Question: In mysql db I have a field named with type which store total time spend in a day and that table contain records for every month. Now I want to find total time spend by a user in each week of a selected month. I searched for that but I found an excellent query to find total time spend in whole month which is:
'''
SELECT Sec_to_Time(Sum(Time_to_Sec(time_utilize))) FROM attendance WHERE staff_id = 'sajid'
'''
Now who can I find the sum of total time utilize in each week of a month?

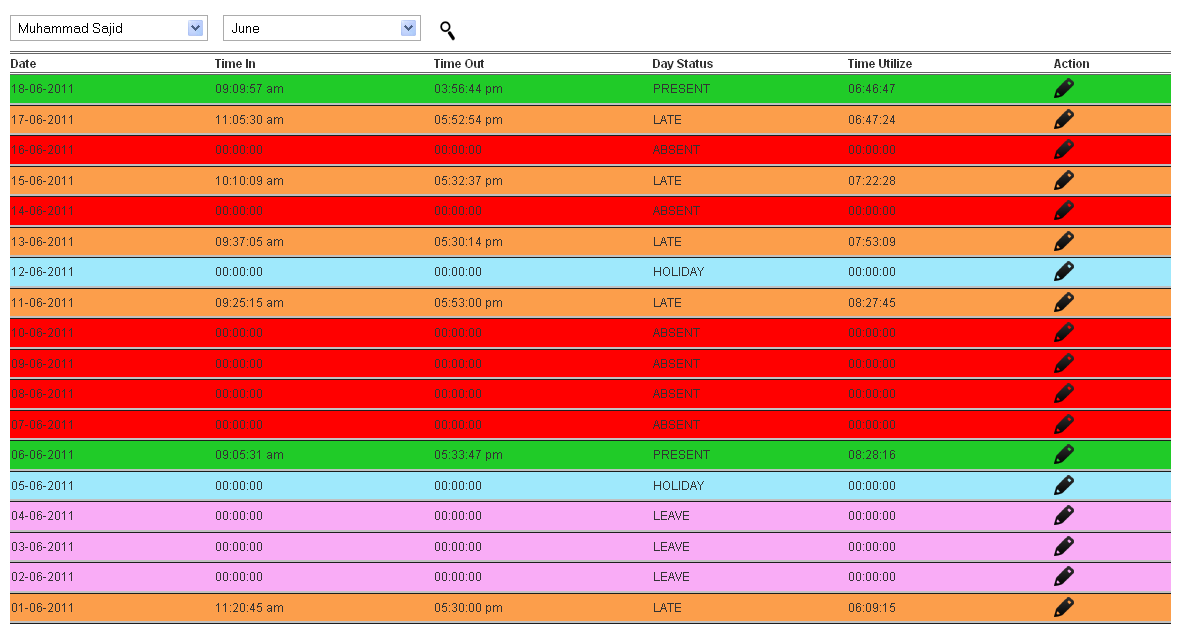
Answer: Assuming that the 'attendance' table has a date column 'attendance_date', the below query may give you total time utilized per week in the month:
'''
SELECT WEEK('attendance_date') 'attendance_week',
SEC_TO_TIME(SUM(TIME_TO_SEC('time_utilize'))) 'attendance_time_utilized'
FROM 'attendance'
GROUP BY 'attendance_week';
'''
In the above query, the 'attendance_week' is calculated as the week of the year, between 1 and 52.
Another form of output might be to show weeks as 1,2,3,4. For it, you may try this query:
'''
SELECT ('attendance_week' - 'min_week' + 1) 'att_week', 'attendance_time_utilized'
FROM (
SELECT WEEK('ATT'.'attendance_date') 'attendance_week',
SEC_TO_TIME(SUM(TIME_TO_SEC('ATT'.'time_utilize'))) 'attendance_time_utilized',
'T1'.'min_week'
FROM 'attendance' 'ATT'
INNER JOIN (SELECT MIN(WEEK('attendance_date')) 'min_week' FROM 'attendance') T1
GROUP BY 'attendance_week'
) T2;
'''
Hope the above queries help you with the desired results. Please change the table and column names as per your schema.